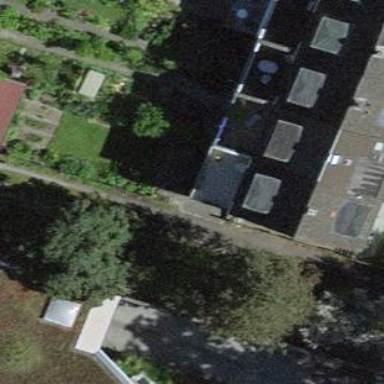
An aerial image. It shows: Terrace building.